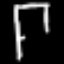
Label: chair